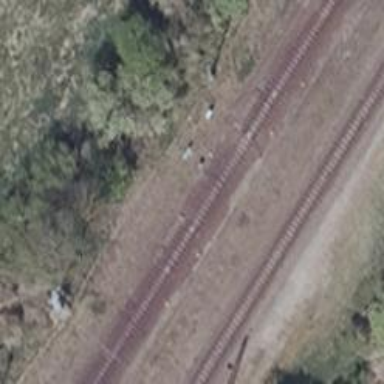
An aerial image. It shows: Railway signal.